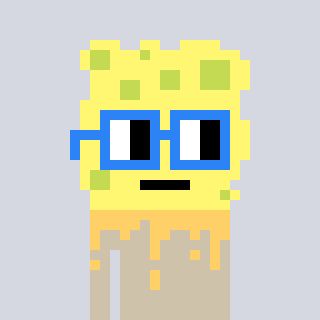
a pixel art character with square blue glasses, a sponge-shaped head and a bege-colored body on a cool background